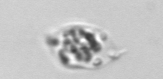
Label: Amoeba